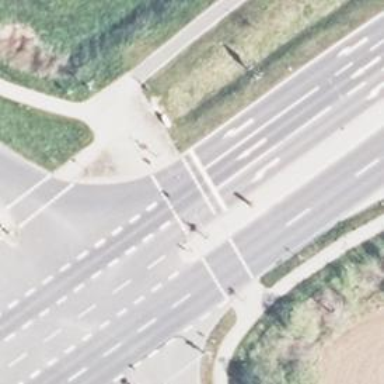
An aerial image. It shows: Road with traffic signals at the crossing.